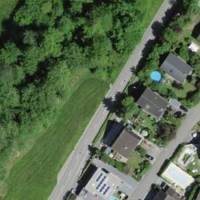
EUNIS habitat code: 55
Species observed at this site:
Cotinus coggygria